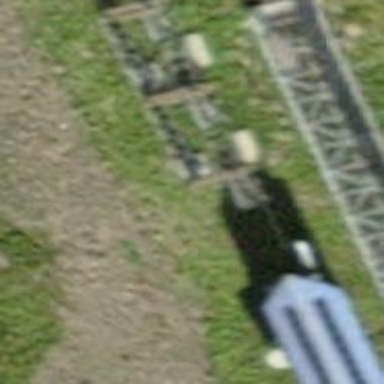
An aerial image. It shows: Pylon used for aerialway.